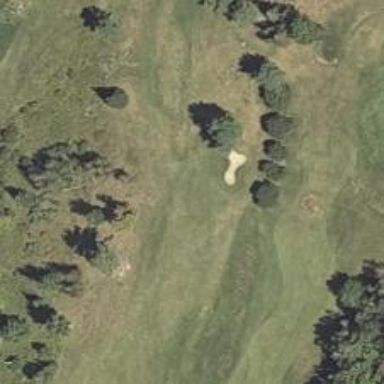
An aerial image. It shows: Golf hole.